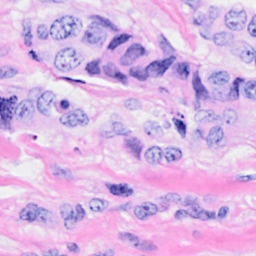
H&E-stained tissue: Breast